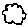
Label: cloud